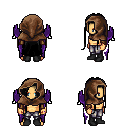
a pixel art fantasy rpg character, male body template, human, tanned skin, purple wings, metal pants, black extra-long hairstyle, cloth hood, leather bracers, black shoes, four views (front, back, left, right), 2x2 character sprite sheet, small pixel art, hard edges, no anti-aliasing